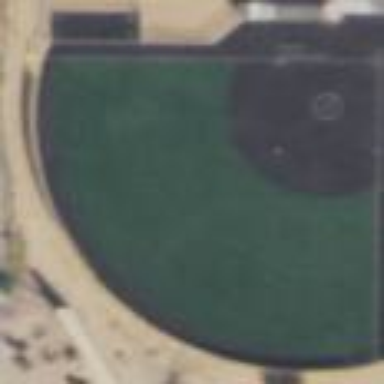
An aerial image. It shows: Softball pitch with artificial turf surface.